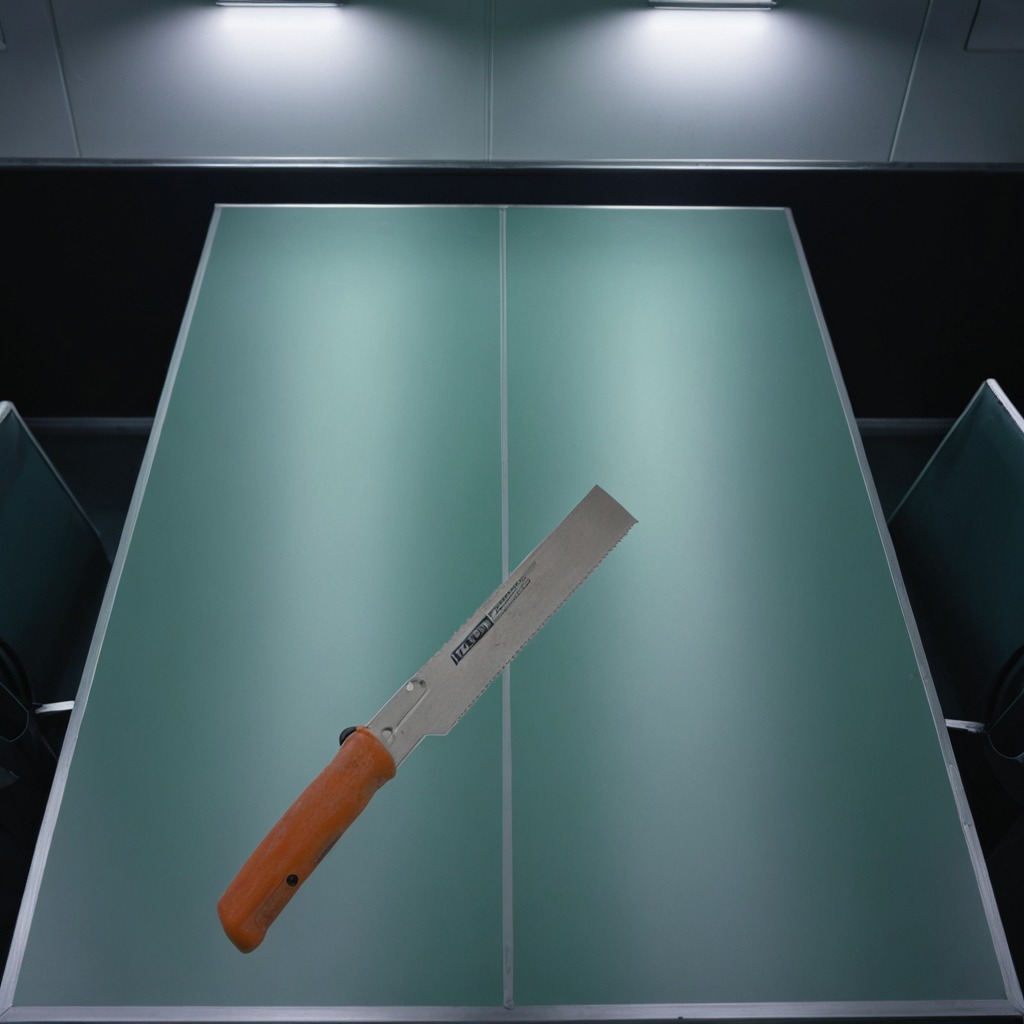
A metal saw is lying on the table.